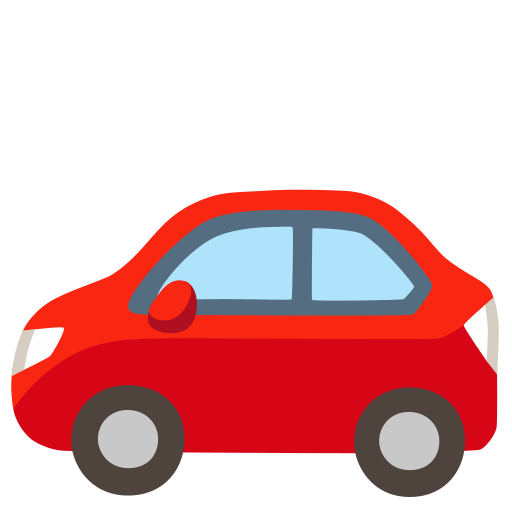
Emoji: 🚗